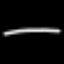
Label: line